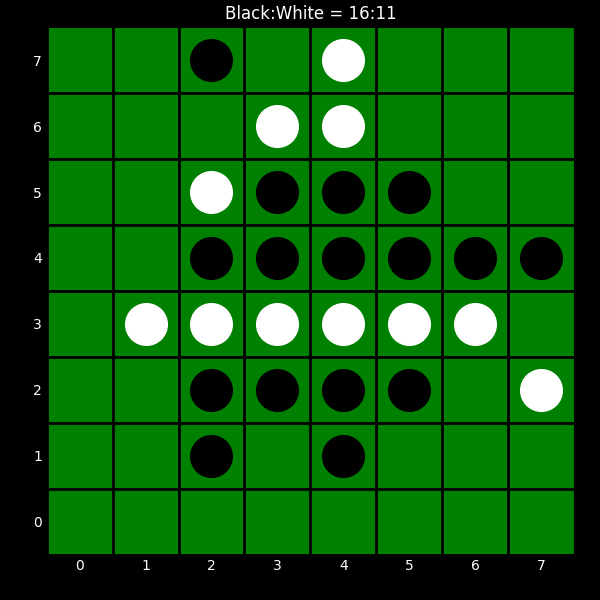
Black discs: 16
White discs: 11